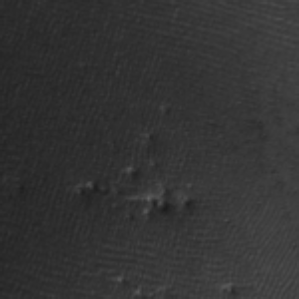
Label: frost